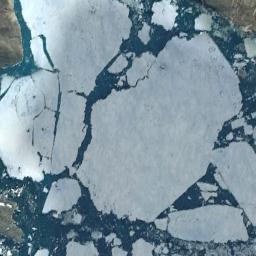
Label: sea_ice